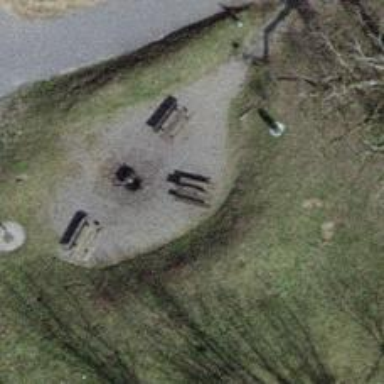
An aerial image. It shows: Picnic table located in leisure land area.